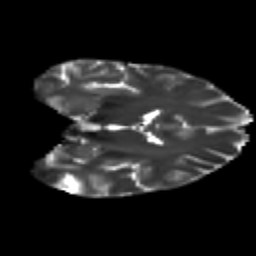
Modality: T2w
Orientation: coronal
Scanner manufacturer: ge
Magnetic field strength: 3 T
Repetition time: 17 s
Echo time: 0.0855 s